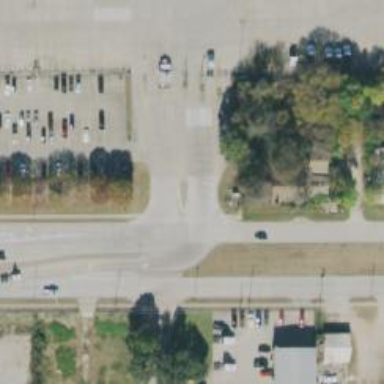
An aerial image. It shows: Service road.